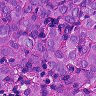
Metastatic tissue present: yes